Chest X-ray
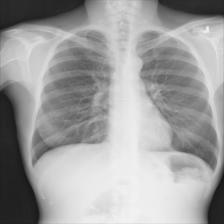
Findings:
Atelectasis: negative
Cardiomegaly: negative
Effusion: negative
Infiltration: negative
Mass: negative
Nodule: negative
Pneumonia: negative
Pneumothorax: negative
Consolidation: negative
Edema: negative
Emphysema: negative
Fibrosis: negative
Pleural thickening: negative
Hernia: negative